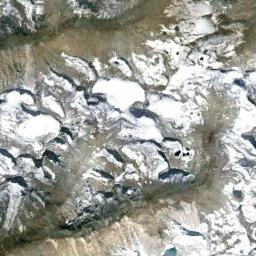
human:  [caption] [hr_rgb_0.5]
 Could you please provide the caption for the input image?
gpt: There is snow on the part of the snowberg .

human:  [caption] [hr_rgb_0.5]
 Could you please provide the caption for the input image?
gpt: The snow berg is consist of bare land and white snow .

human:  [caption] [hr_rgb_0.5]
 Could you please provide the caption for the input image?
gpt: White snow and brown bare ground intersect on the snow mountain .

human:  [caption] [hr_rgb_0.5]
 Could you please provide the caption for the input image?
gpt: The snowberg is partly covered with snow and ice .

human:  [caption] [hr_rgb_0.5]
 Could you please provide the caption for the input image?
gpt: The snowberg is covered with snow and some bare land .